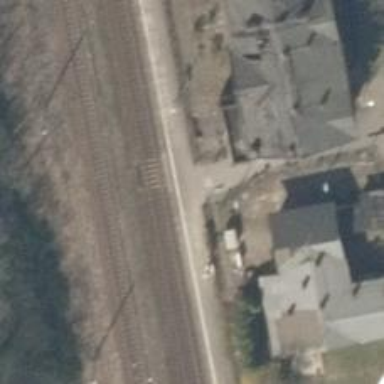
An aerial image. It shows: Platform for public transport at railway station.